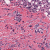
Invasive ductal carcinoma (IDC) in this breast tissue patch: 1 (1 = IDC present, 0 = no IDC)